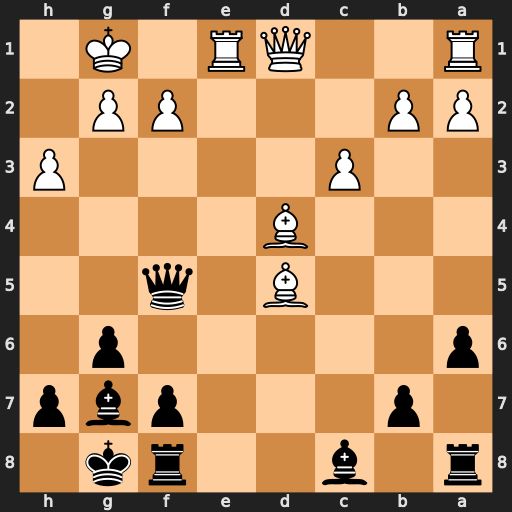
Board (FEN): r1b2rk1/1p3pbp/p5p1/3B1q2/3B4/2P4P/PP3PP1/R2QR1K1
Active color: b
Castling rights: -
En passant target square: -
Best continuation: Qxd5 Bxg7 Qxd1 Raxd1 Kxg7